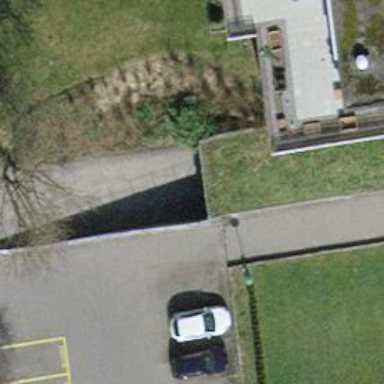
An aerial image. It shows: Parking area.